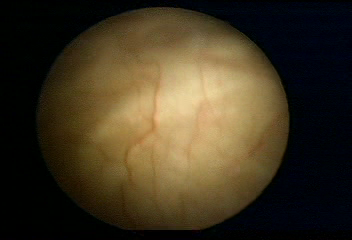
Modality: WLC
Class: Normal mucosa
Bladder cancer association: No